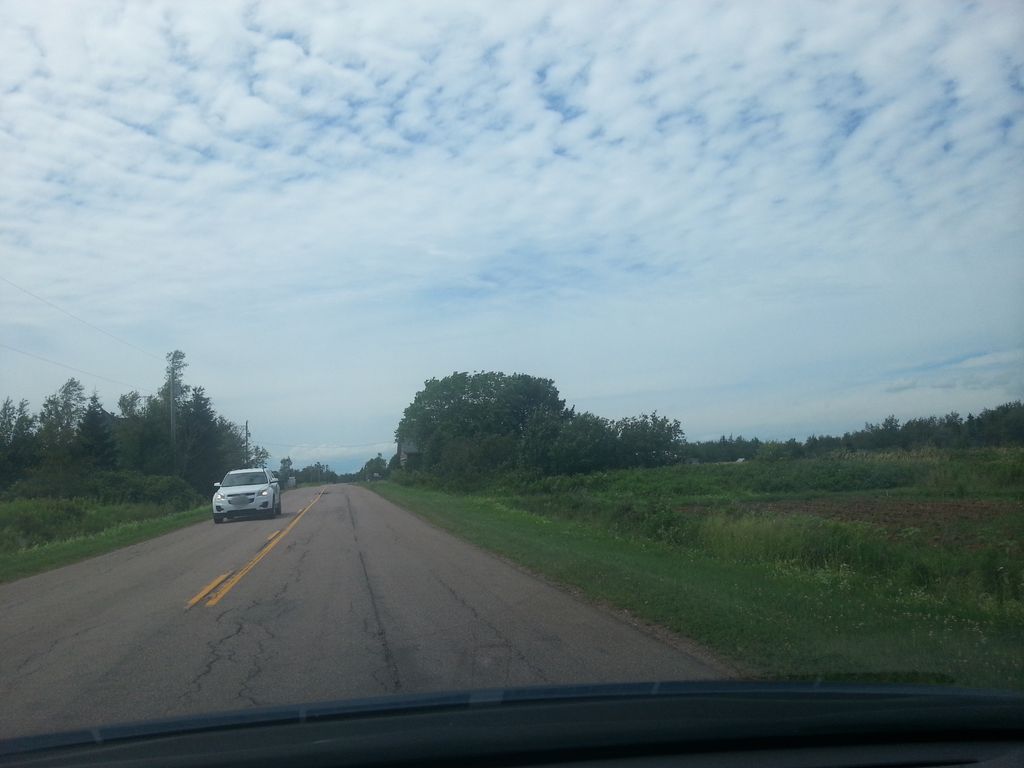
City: charlottetown